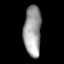
Tissue: lung
Cell type: Myeloid cells
Senescence score: 0.6226
Nuclear area (px): 864
Mean DAPI intensity: 157.737